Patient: sex F, age 58
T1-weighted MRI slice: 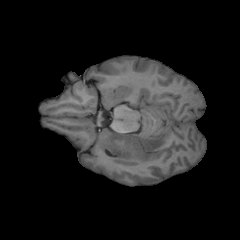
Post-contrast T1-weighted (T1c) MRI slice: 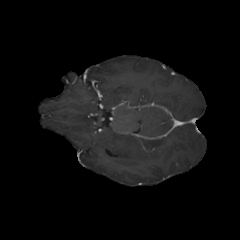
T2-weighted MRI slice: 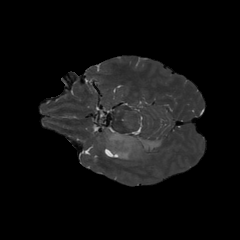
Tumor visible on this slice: yes
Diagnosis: Glioblastoma, IDH-wildtype
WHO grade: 4